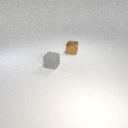
small gray rubber cube to the left of small brown metal cube